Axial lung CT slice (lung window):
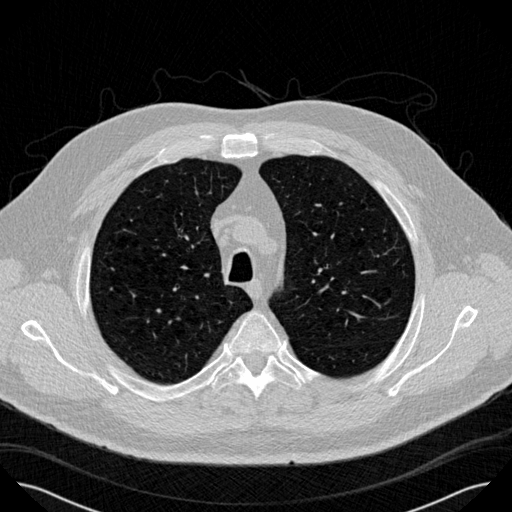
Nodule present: no